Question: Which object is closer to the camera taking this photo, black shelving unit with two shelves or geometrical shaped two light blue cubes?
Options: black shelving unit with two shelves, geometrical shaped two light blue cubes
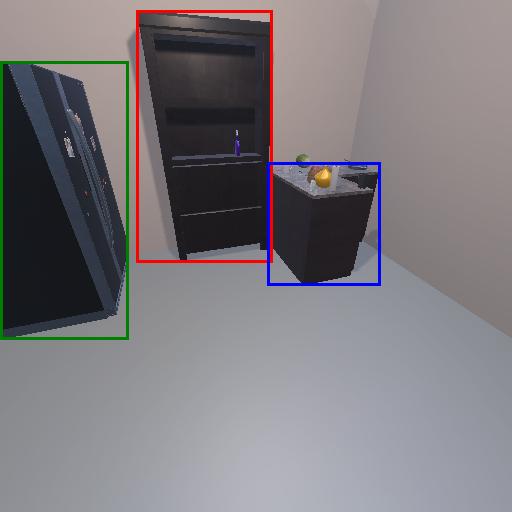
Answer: black shelving unit with two shelves